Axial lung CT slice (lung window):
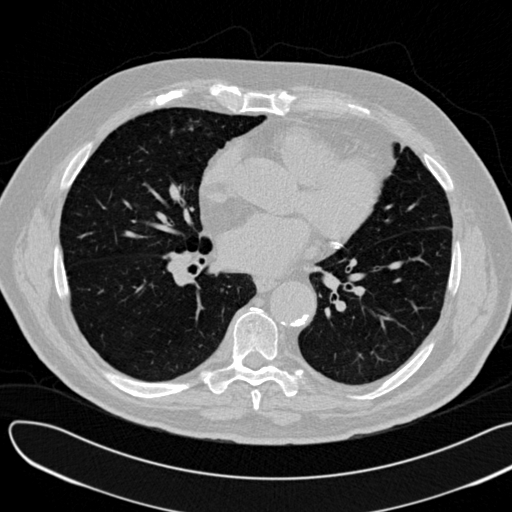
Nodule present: no